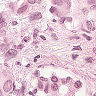
Metastatic tissue present: yes